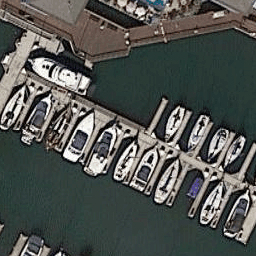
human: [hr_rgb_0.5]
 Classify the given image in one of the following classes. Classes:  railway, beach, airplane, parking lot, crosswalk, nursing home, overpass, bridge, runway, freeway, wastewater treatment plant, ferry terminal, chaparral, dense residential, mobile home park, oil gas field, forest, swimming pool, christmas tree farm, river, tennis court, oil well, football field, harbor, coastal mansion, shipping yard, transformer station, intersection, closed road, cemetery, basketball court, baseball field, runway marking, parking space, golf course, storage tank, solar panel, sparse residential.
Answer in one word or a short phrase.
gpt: harbor